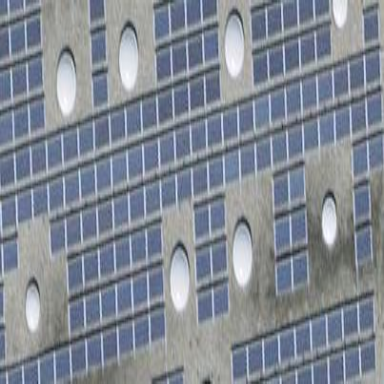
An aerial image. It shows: Solar photovoltaic panel generator on rooftop.